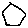
Label: hexagon